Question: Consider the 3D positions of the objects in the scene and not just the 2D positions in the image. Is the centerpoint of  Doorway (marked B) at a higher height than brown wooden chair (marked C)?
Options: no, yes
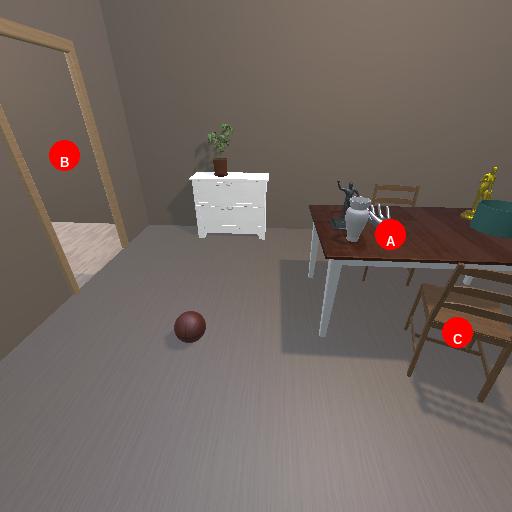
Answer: no